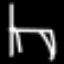
Label: chair